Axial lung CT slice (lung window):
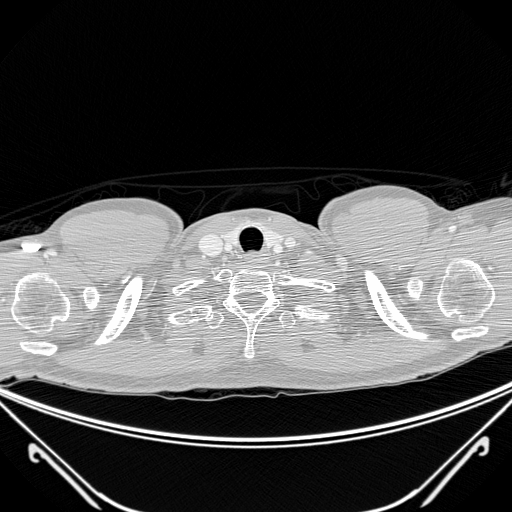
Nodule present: no